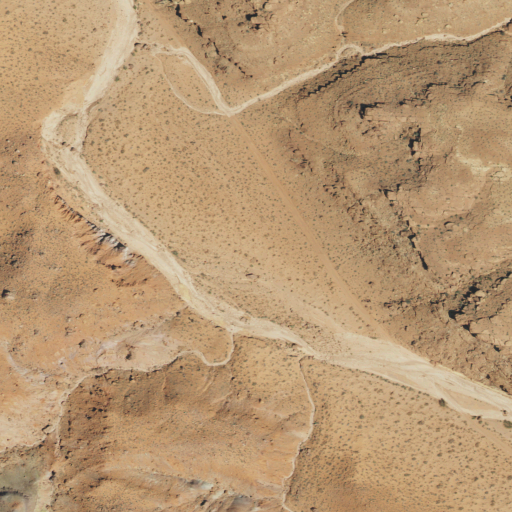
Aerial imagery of plain(s) in Utah named Red Rock Plateau containing shrub and barren land